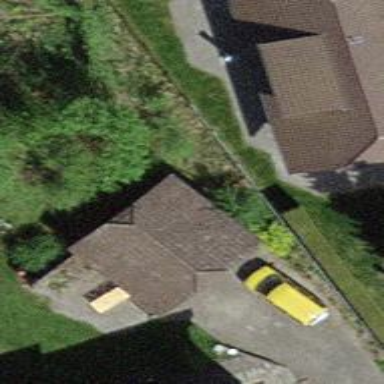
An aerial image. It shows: Garage.